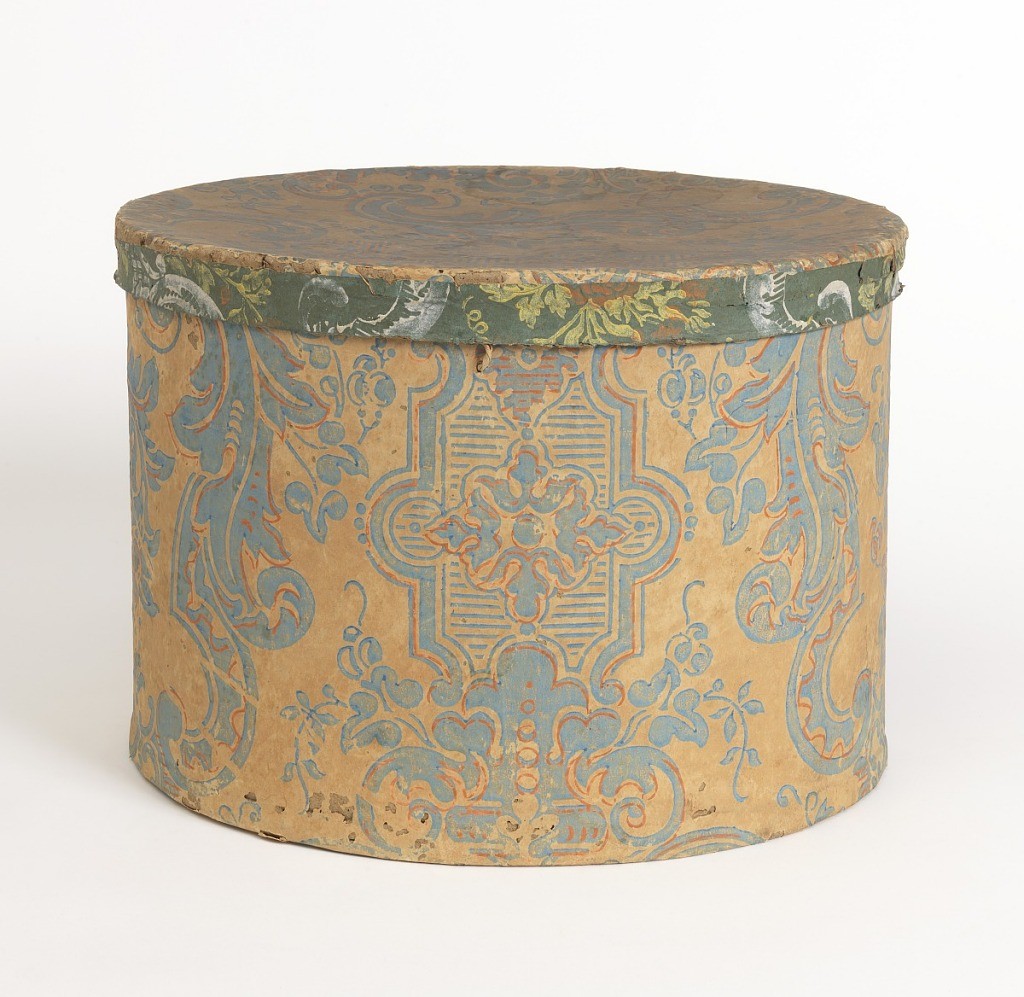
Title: Bandbox
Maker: William Campbell
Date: ca. 1830
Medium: Block-printed paper, lithograph, pasteboard support
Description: a) Oval box covered on one side with wallpaper printed in blue with orange outlines, in a bisymmetrical design; on back, a woman's hat printed in black, with legend: Wm Campbell's New York Patent Mould Band Box Manufactory, No. 297 Pearl Street, N.Y.; b) Cover, with matching wallpaper on top, and vari-colored paper on edge.